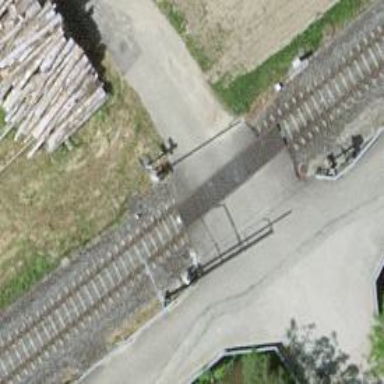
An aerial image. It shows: Railway level crossing.